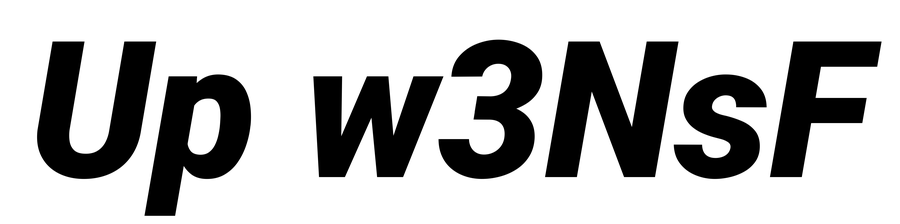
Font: Roboto-Italic_Black_Italic